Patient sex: M
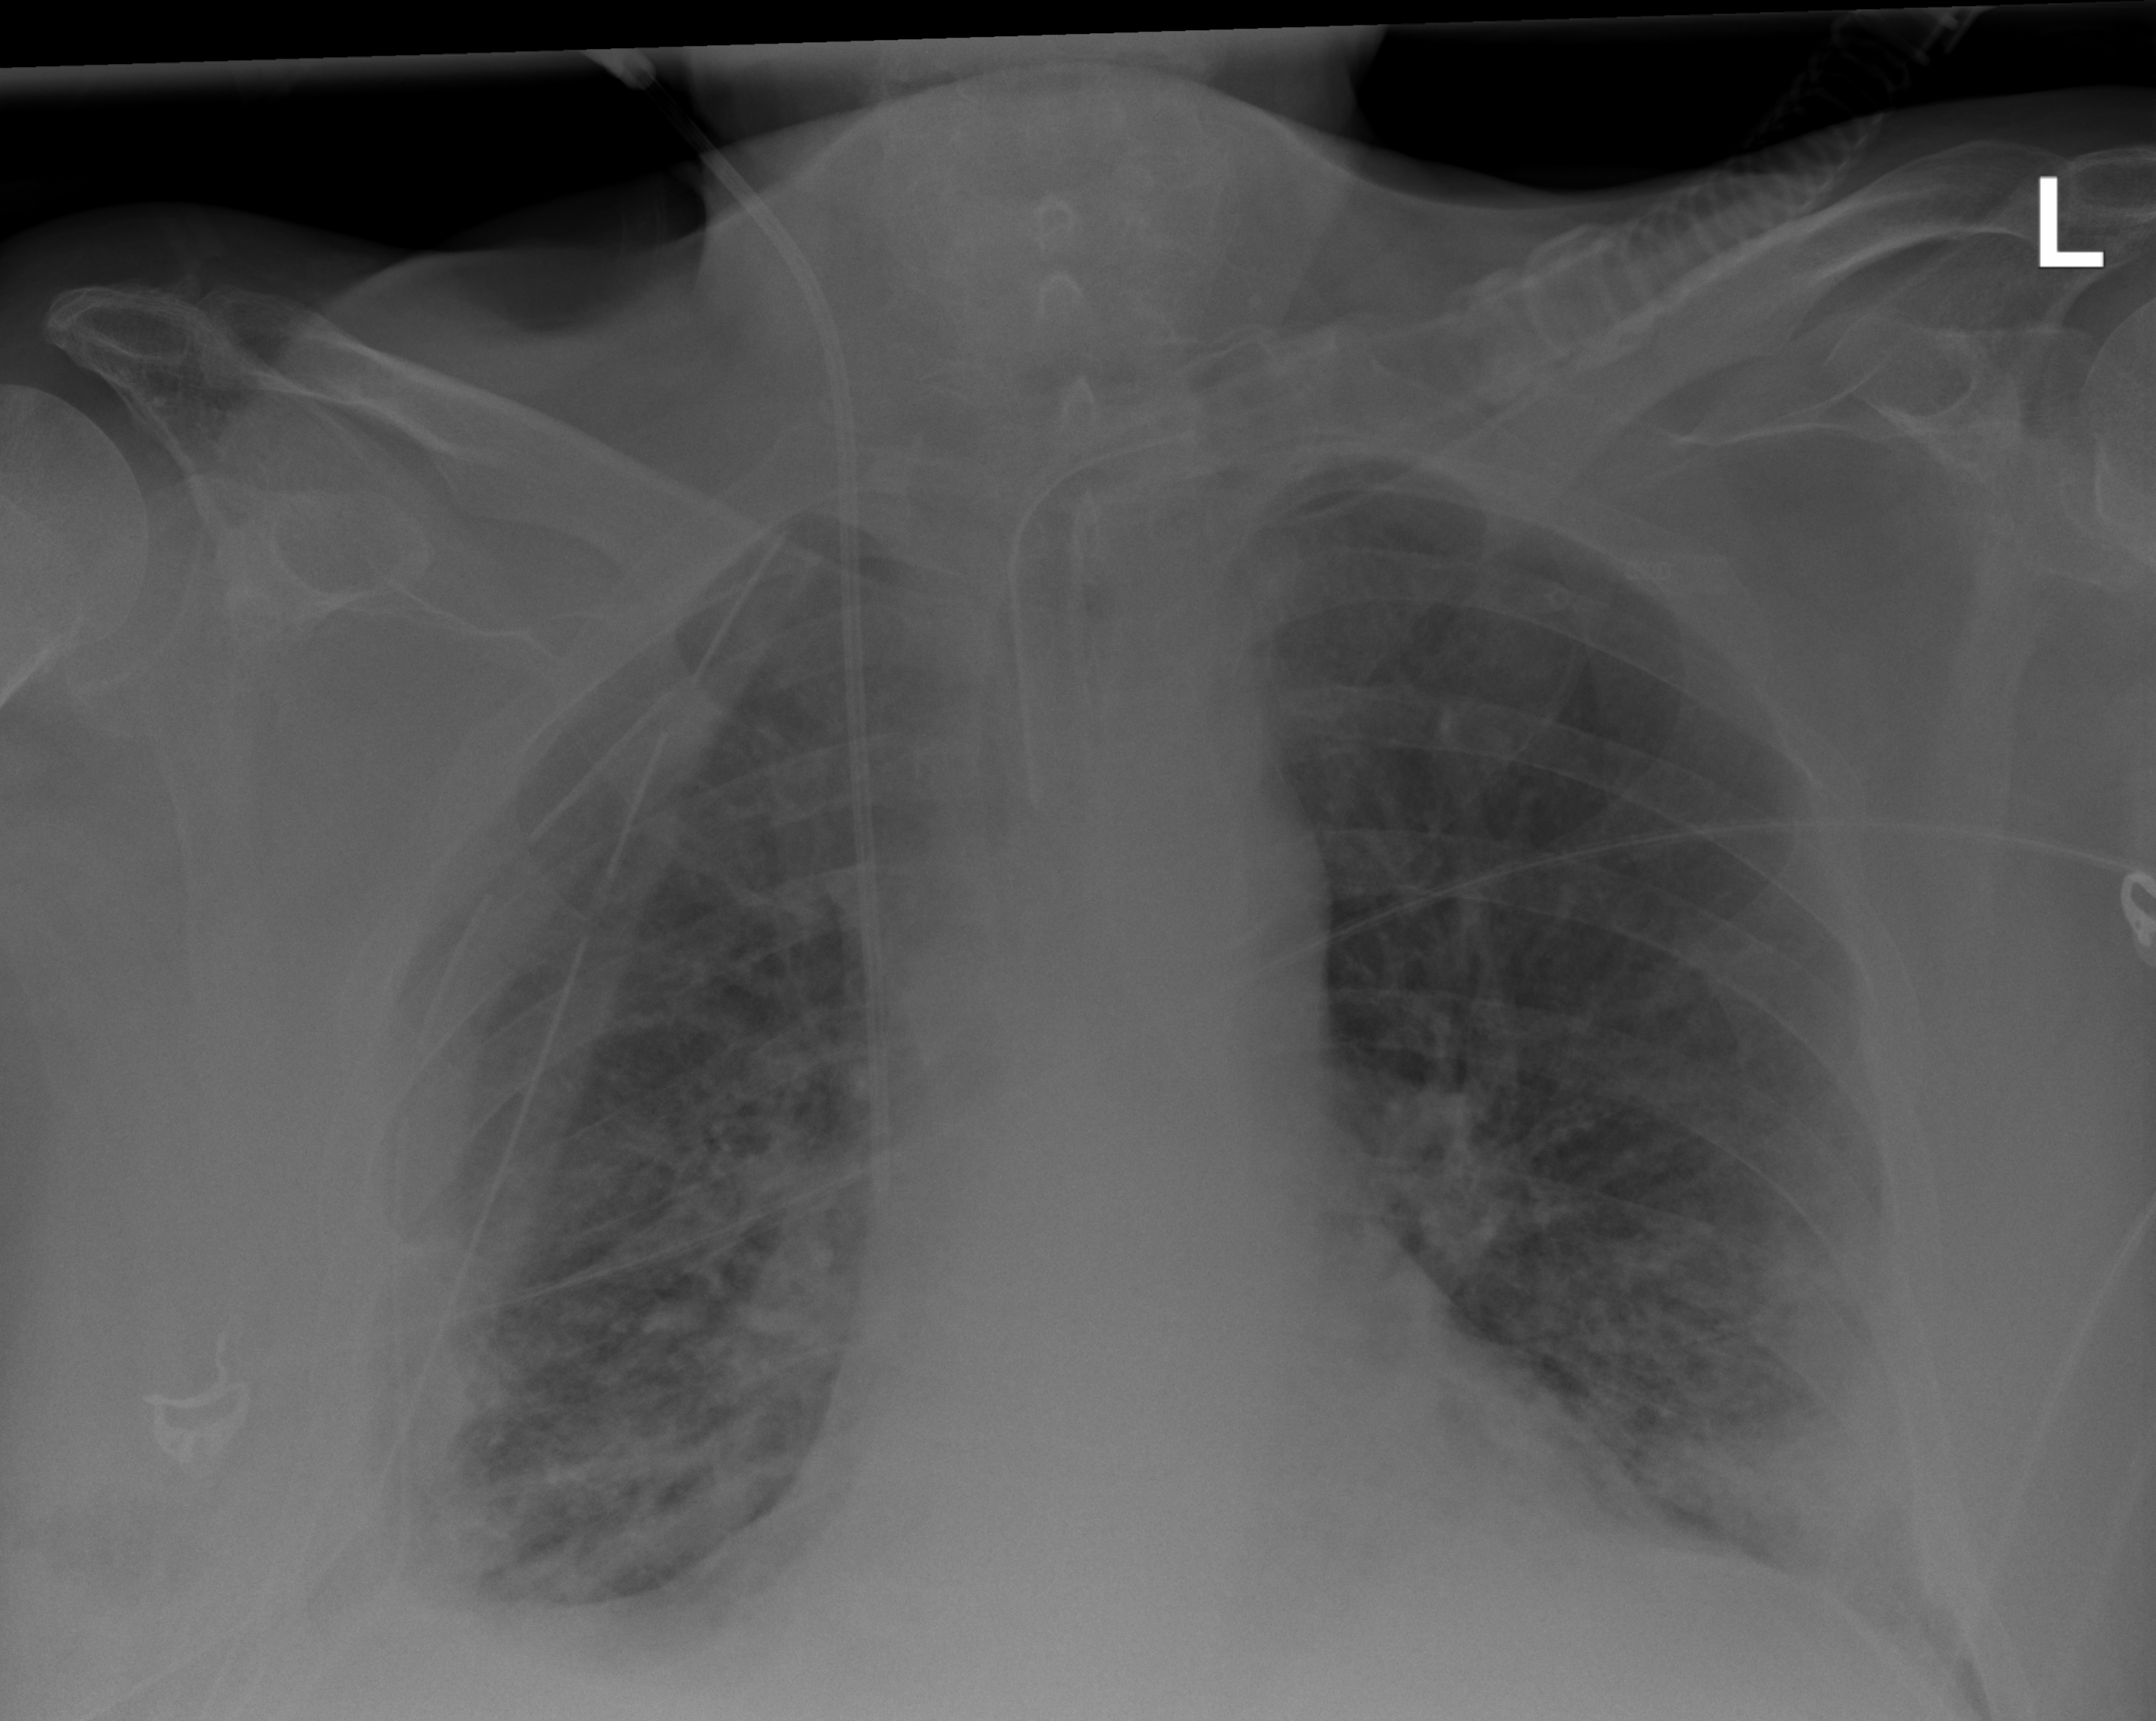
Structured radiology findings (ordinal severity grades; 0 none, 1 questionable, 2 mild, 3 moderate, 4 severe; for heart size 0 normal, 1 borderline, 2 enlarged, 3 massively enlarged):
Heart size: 1
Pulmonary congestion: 3
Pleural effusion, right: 2
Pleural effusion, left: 2
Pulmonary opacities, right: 3
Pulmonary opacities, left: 3
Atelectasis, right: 3
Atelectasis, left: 2